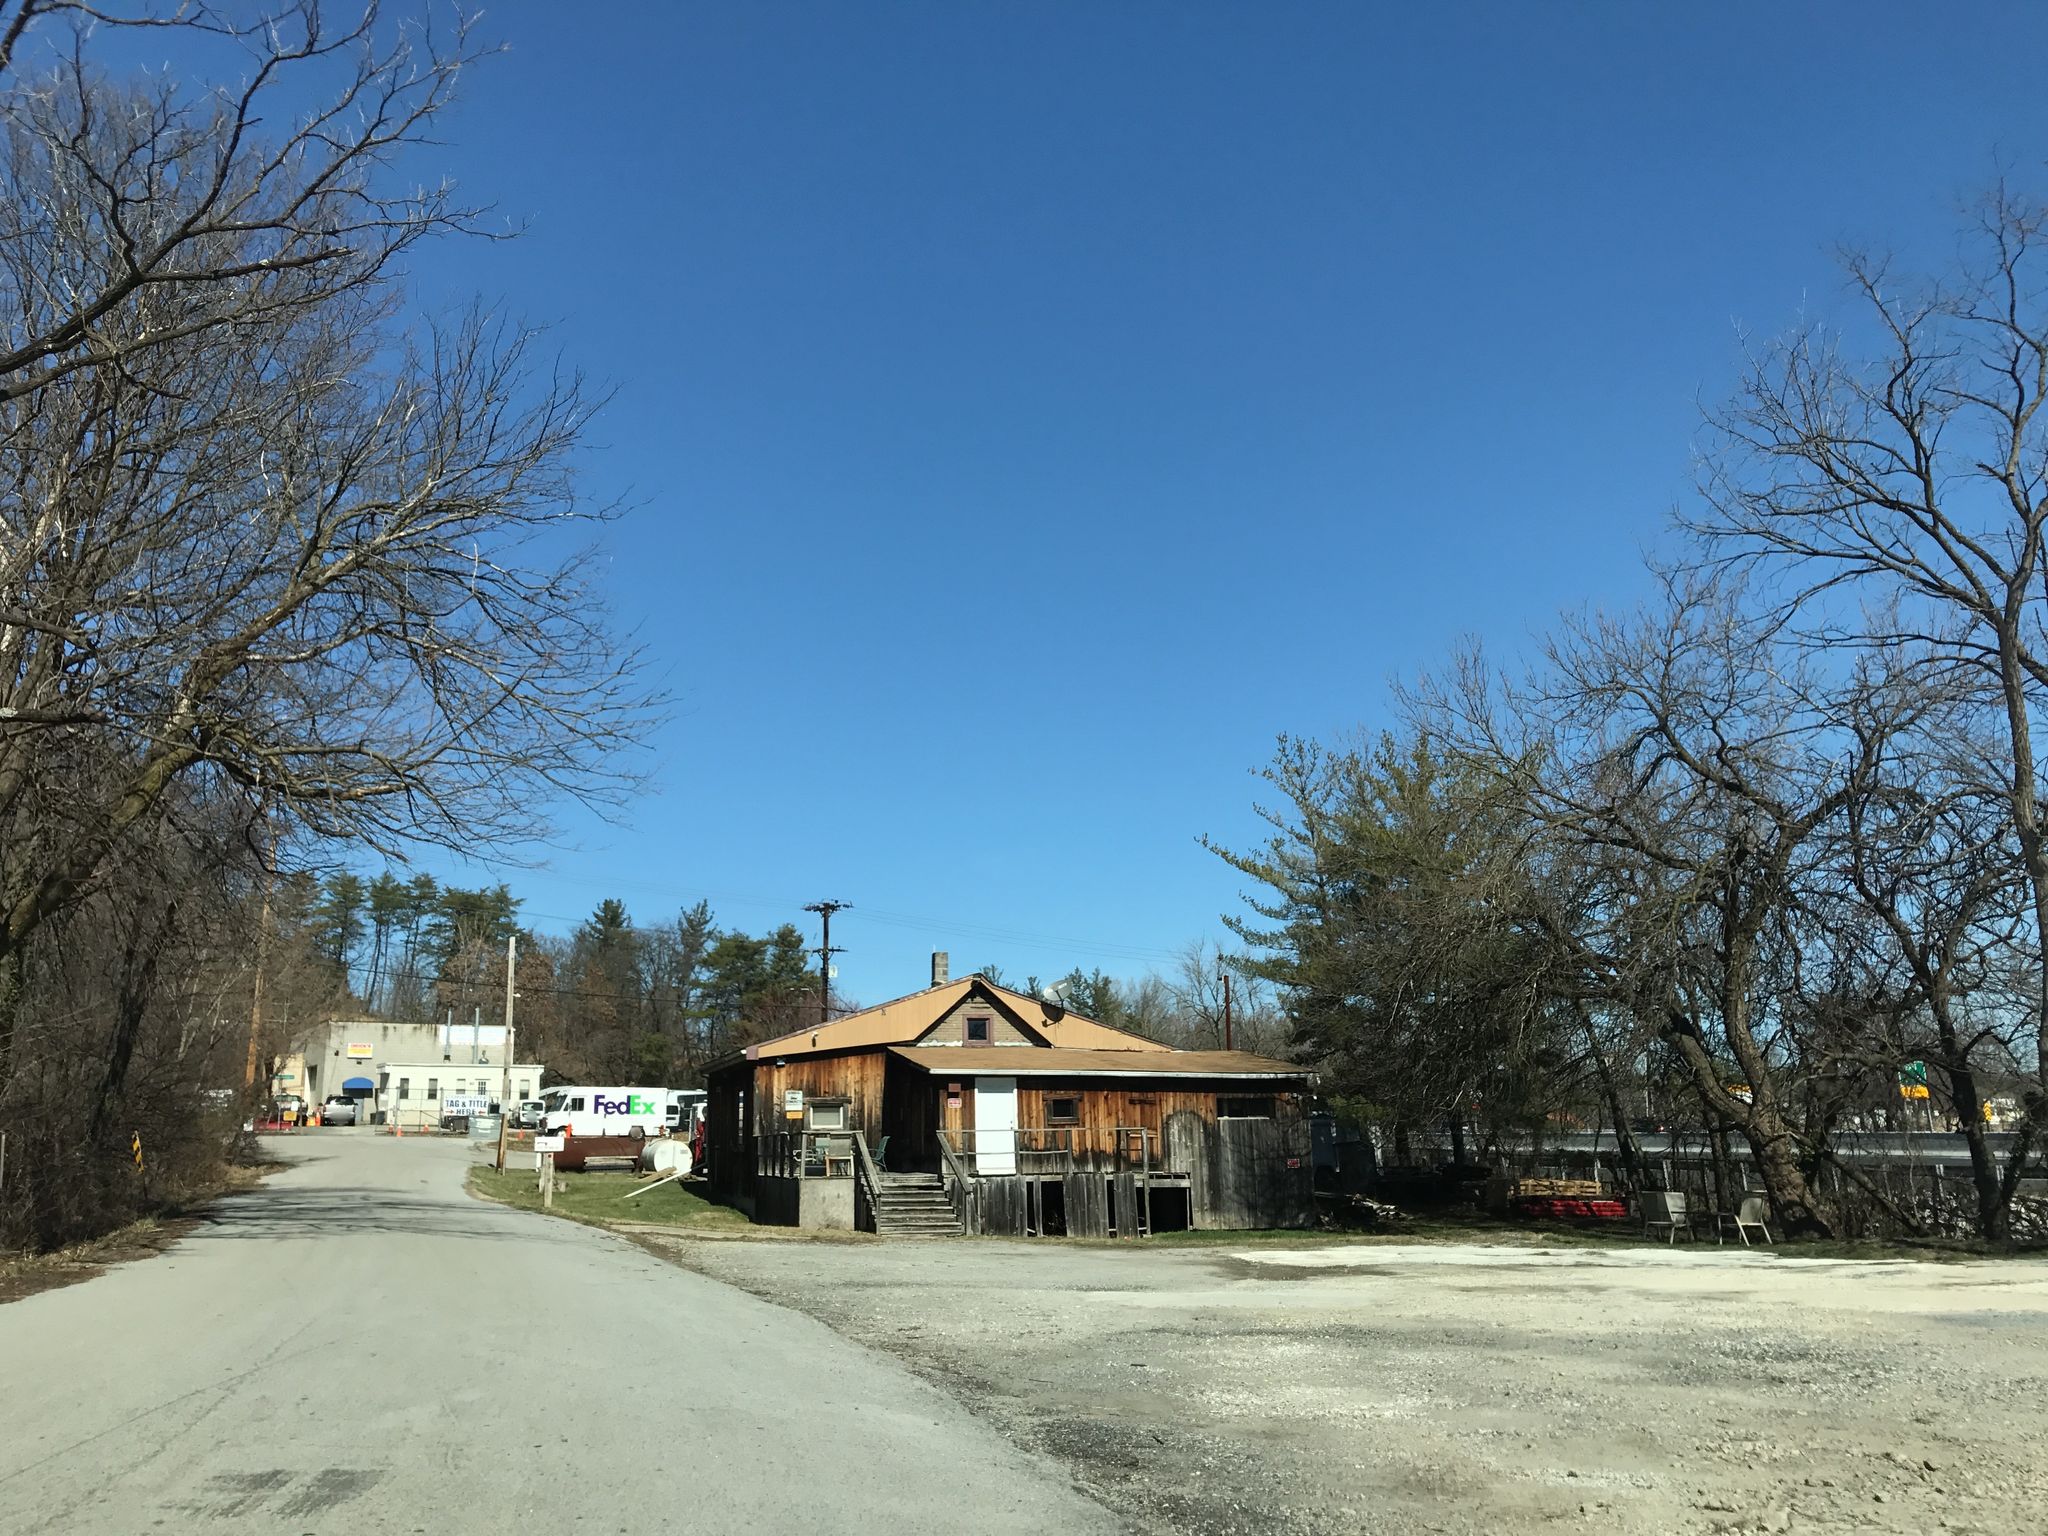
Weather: clear
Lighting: day
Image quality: good
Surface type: walking surface
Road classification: service, residential, unclassified
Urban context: very low density rural
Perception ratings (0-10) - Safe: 3.34, Lively: 5.91, Beautiful: 7.37, Boring: 6.38, Depressing: 5.77, Wealthy: 5.66